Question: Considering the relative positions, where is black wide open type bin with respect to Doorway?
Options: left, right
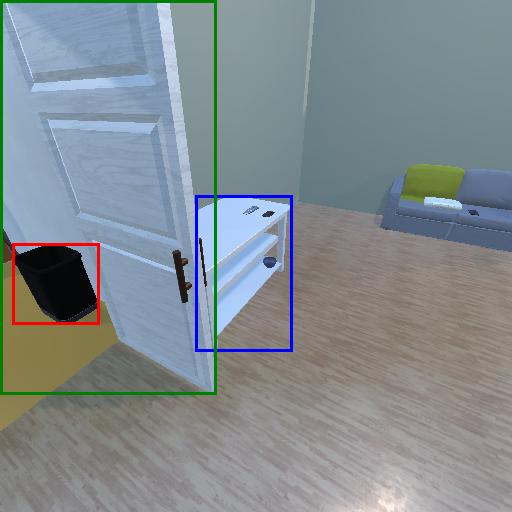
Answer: left